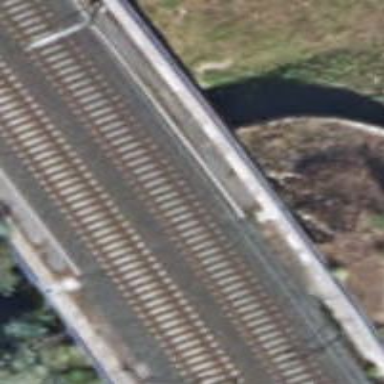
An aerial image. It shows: Railway track with contact lines for electrification.